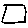
Label: square